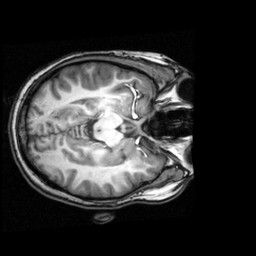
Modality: T1w
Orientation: axial
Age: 20
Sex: female
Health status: healthy
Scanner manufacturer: philips
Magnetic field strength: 3 T
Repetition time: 0.008 s
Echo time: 0.0037 s